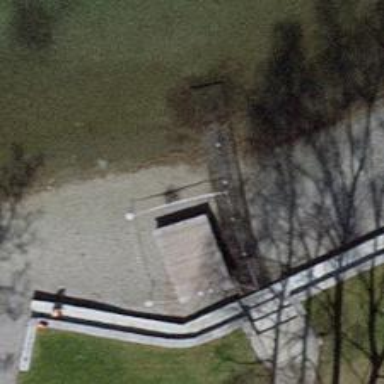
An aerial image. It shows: Path on bridge.